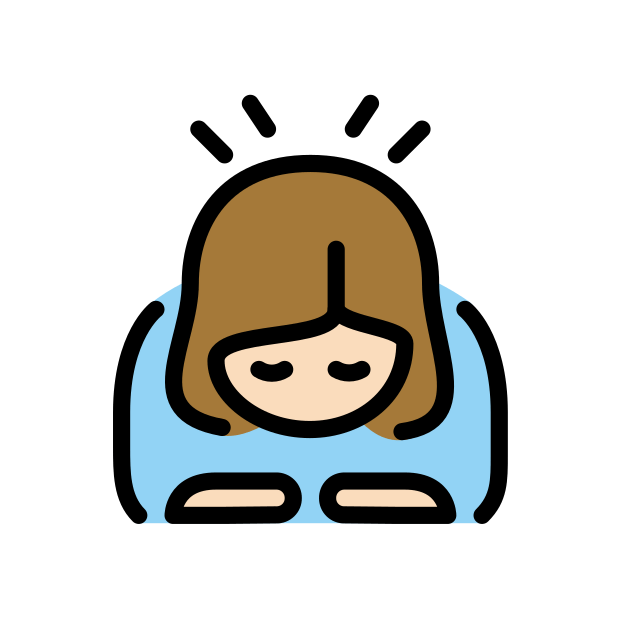
woman bowing: light skin tone